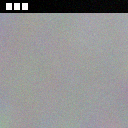
Screen state: on